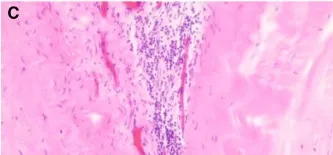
The infiltrated lymphocytes H&E staining, x10 for panel A and x40 for panel B,C.
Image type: pathology (h&e)